Field crop: maize
Growth stage: 1
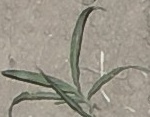
Species: sorghum